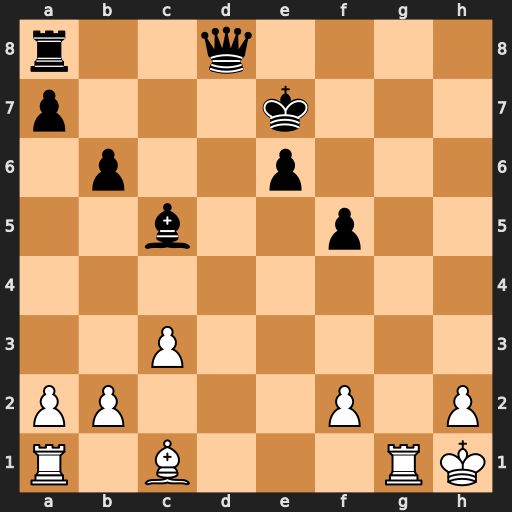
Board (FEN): r2q4/p3k3/1p2p3/2b2p2/8/2P5/PP3P1P/R1B3RK
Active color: w
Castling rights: -
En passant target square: -
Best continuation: Bg5+ Kf7 Bxd8